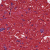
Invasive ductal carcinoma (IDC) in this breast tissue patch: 0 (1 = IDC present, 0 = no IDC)